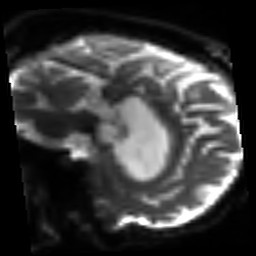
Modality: sbref
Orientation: sagittal
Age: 40
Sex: male
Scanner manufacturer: siemens
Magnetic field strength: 3 T
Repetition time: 3.2 s
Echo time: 0.081 s